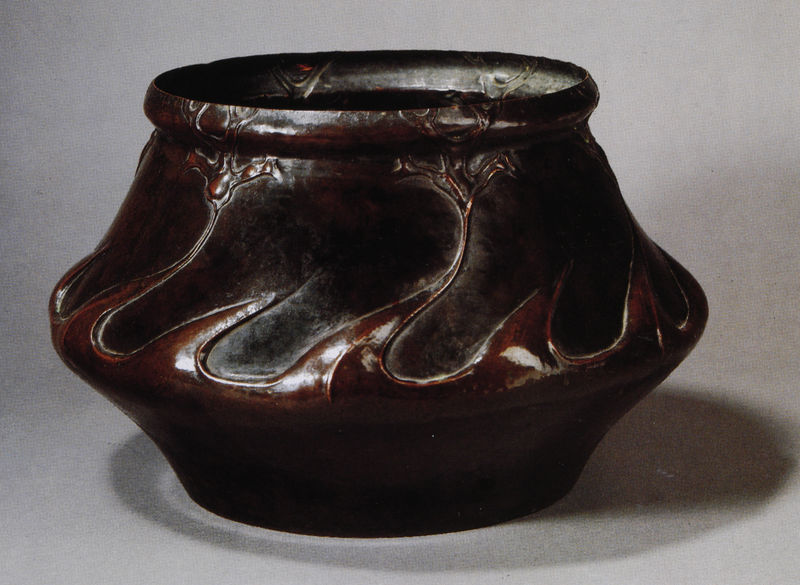
Titel: Übertopf mit Wasserpflanzenmotiv
Künstler: Ludwig Vierthaler
Standort: München
Institution: Privatsammlung
Schlagwörter: baum, dunkel, schatten, bäume, landschaft, blume, blumen, braun, schwarz, rot, muster, ornament, alt, schale, schüssel, zweige, pflanzen, oval, rund, keramik, krug, ton, vase, topf, welle, wellen, lehm, rand, jugendstil, spitz, floral, verzierung, metall, bauch, foto, fotografie, gefäß, gewunden, kunstgewerbe, zacken, öffnung, handwerk, antik, kunsthandwerk, gehämmert, glasur, artefakt, erz, gebrannt, gefass, kerramik, kleinkunst, reliquie, töpferei, urne, zungen